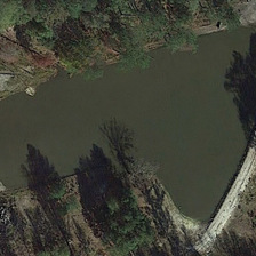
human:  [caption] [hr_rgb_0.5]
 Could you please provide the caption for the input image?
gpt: the pond water is clear .

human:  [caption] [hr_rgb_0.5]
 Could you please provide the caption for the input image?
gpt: It's by the tree lined pond.

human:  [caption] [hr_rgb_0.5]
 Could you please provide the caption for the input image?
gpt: next to the pond covered by trees.

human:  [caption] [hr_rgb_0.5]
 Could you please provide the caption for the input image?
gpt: Beside the pond covered with trees.

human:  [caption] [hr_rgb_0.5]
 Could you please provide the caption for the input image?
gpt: The trees are luxuriant